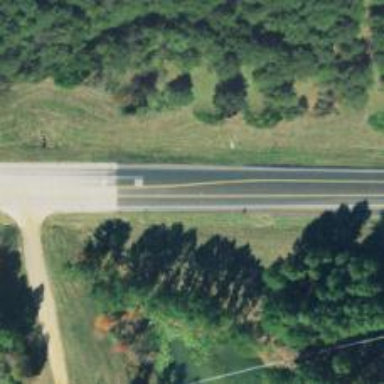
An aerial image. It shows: Asphalt road classified as primary highway.